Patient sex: F
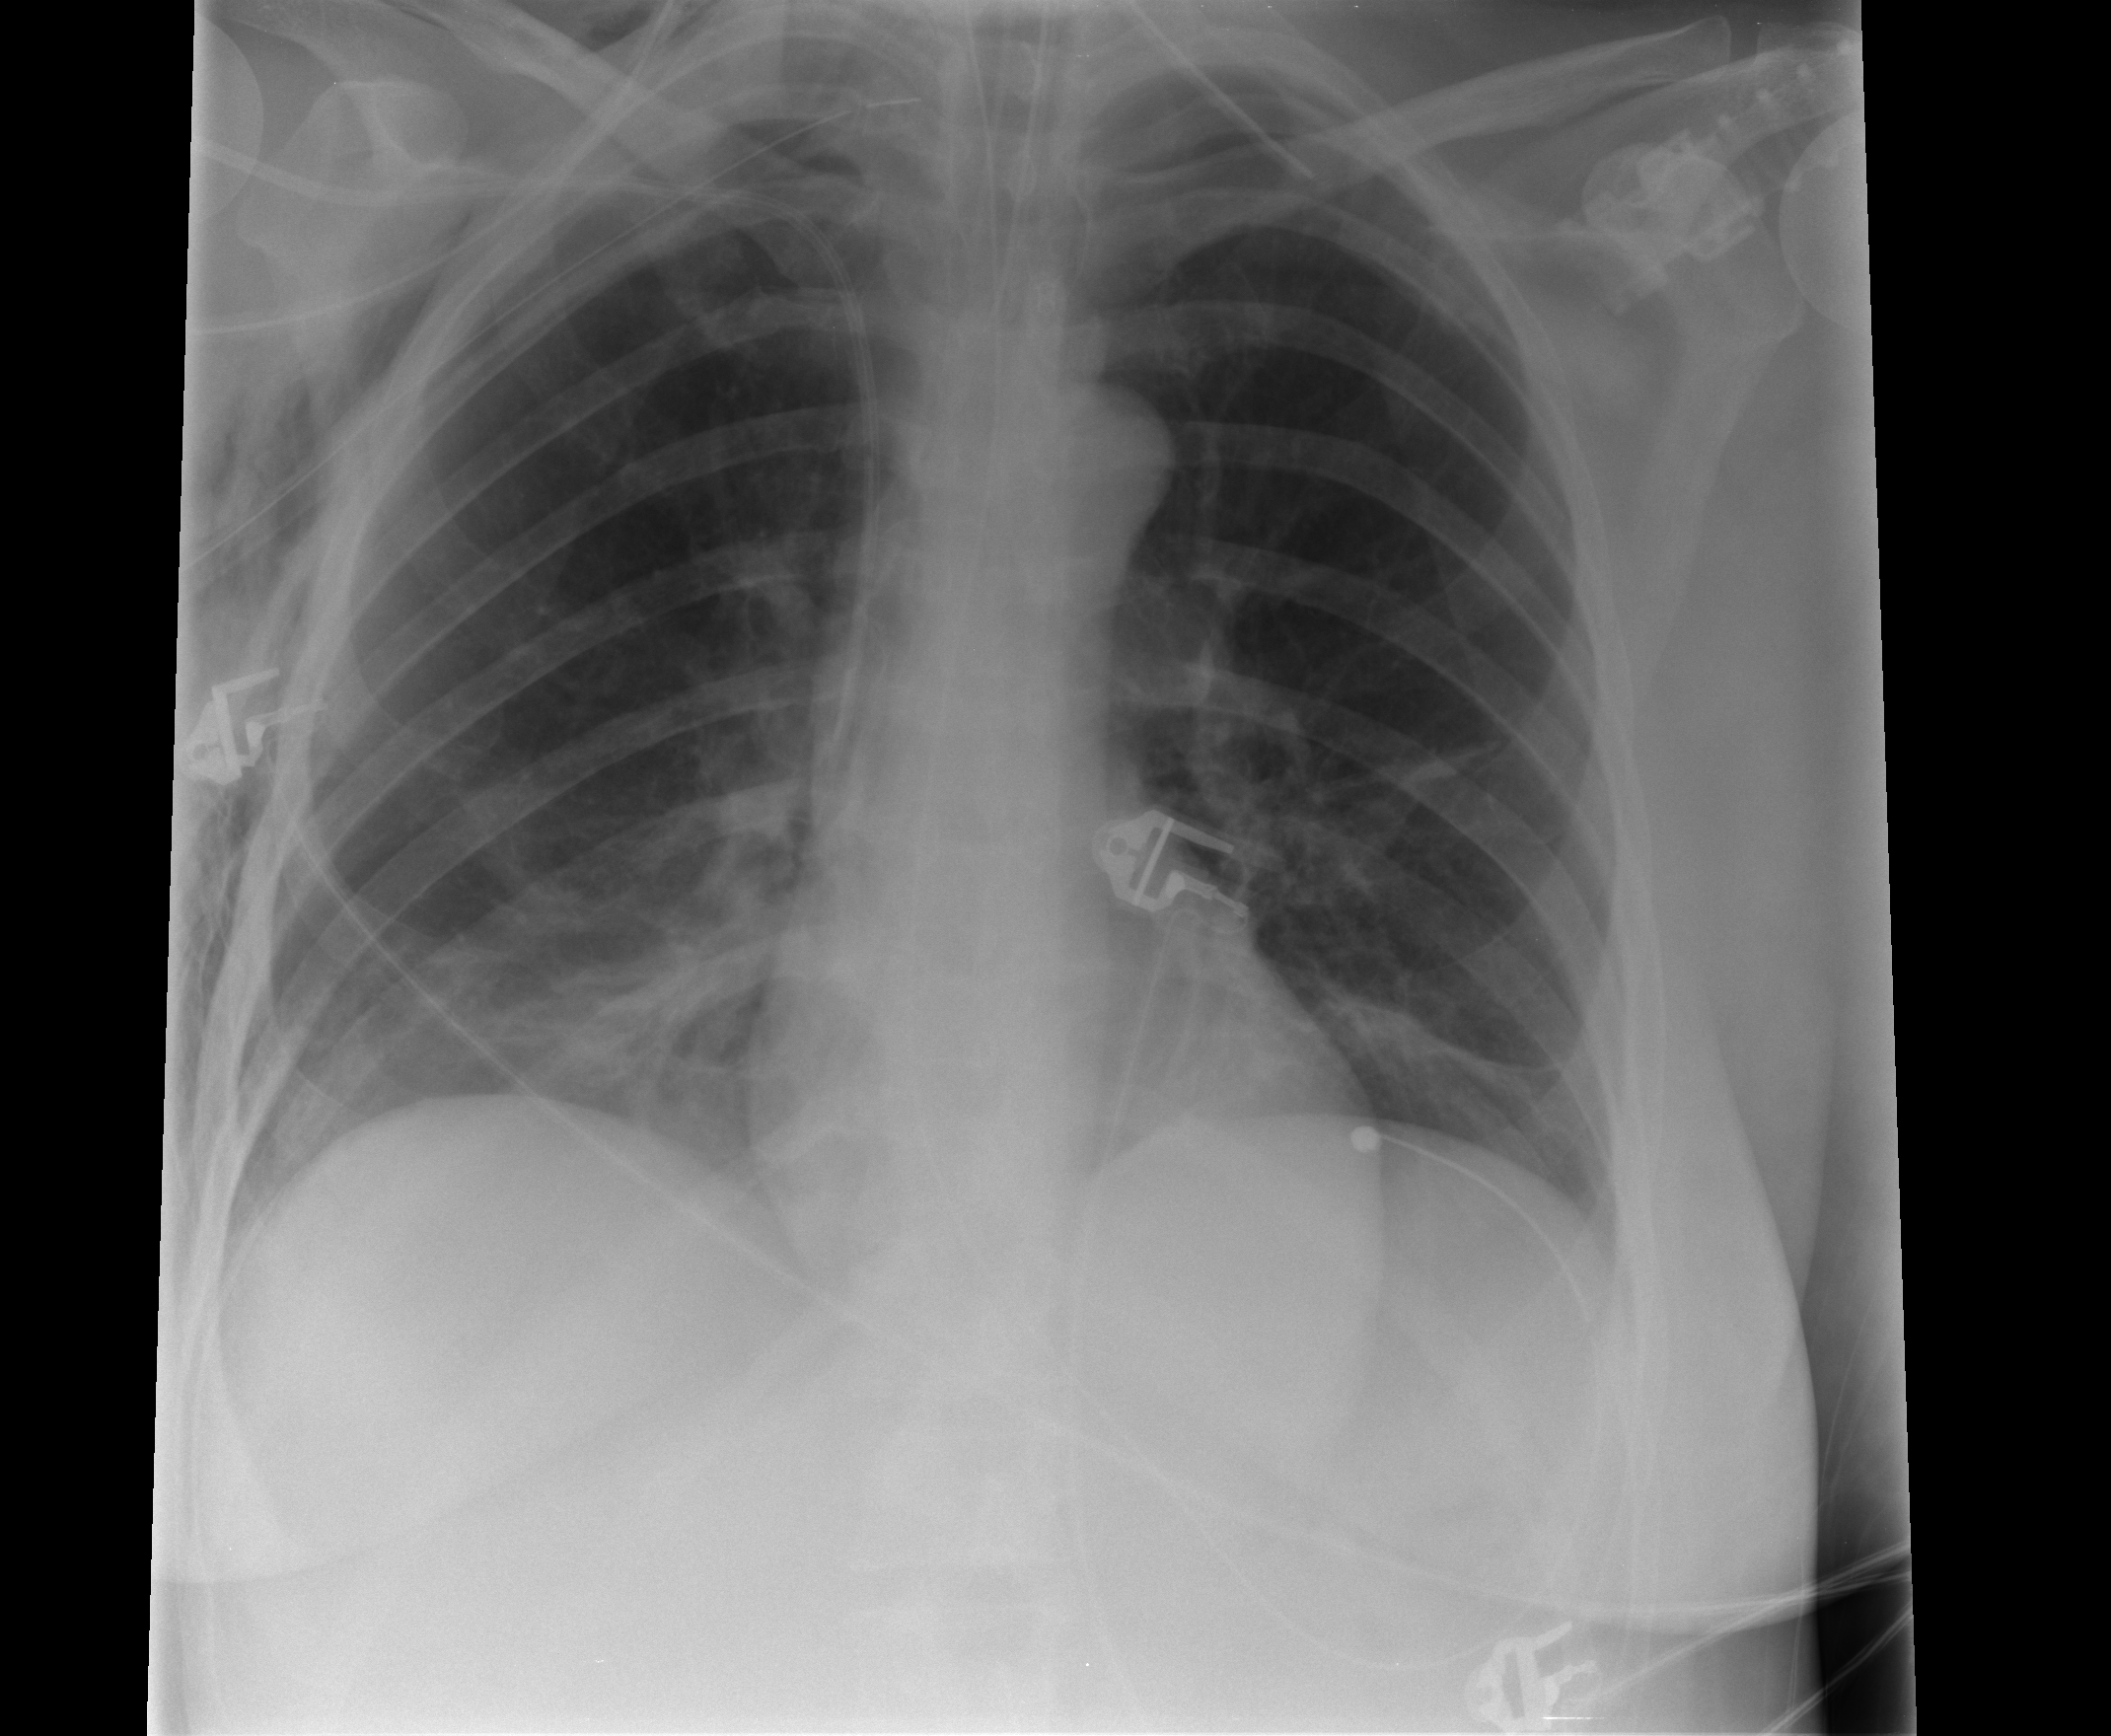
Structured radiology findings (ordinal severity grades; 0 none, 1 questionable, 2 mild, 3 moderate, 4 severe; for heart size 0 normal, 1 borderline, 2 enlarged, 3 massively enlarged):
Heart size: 0
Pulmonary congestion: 0
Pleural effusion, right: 1
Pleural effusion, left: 0
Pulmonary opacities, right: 0
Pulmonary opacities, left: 0
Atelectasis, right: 2
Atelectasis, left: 2